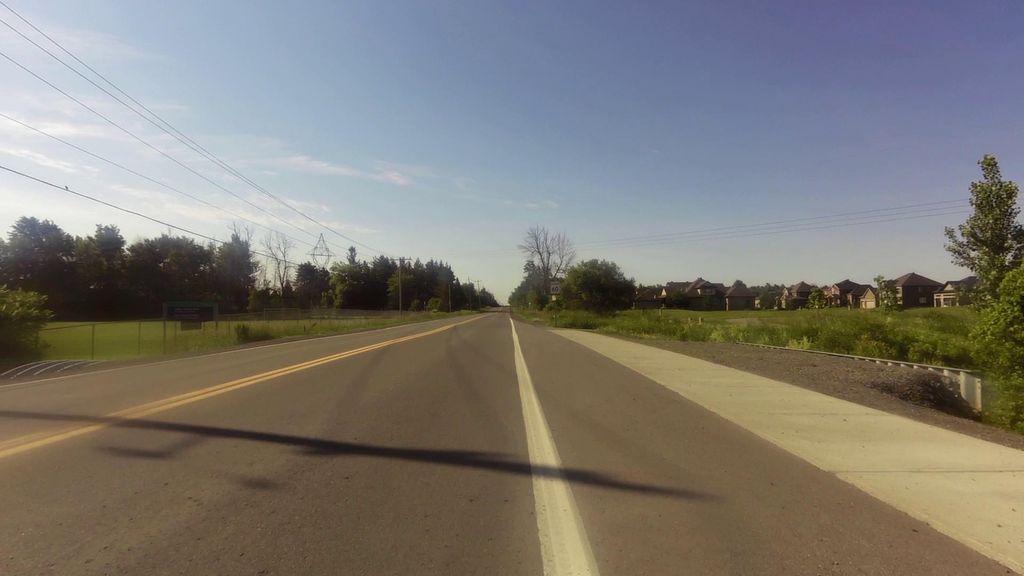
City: ottawa-gatineau